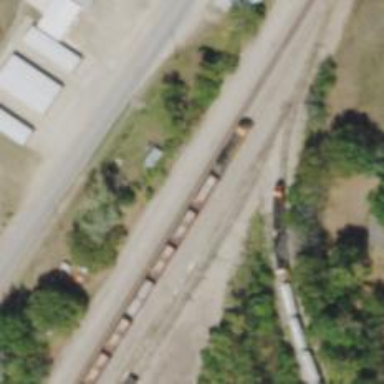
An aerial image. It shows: Railway track.